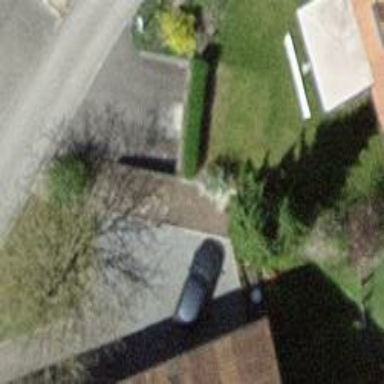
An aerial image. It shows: Garage.